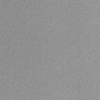
Label: not_dusty